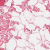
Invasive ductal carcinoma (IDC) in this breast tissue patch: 0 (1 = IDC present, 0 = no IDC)